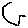
Label: hexagon